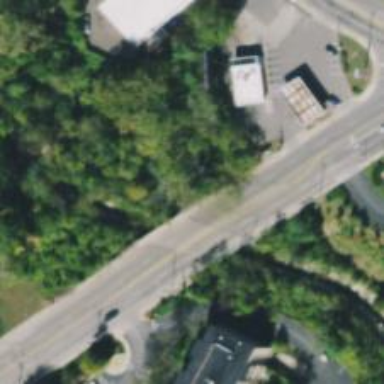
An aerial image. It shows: Tertiary road with bridge.